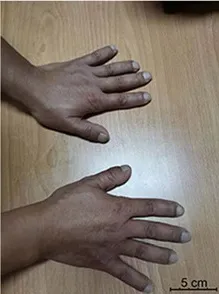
Father's hands: brachydactyly, brachytelephalangism, and broad thumbs.
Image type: medical_photograph (skin_photograph)